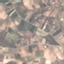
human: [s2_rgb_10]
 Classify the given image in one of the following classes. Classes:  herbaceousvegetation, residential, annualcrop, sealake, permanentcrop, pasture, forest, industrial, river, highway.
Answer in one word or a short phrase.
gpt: PermanentCrop